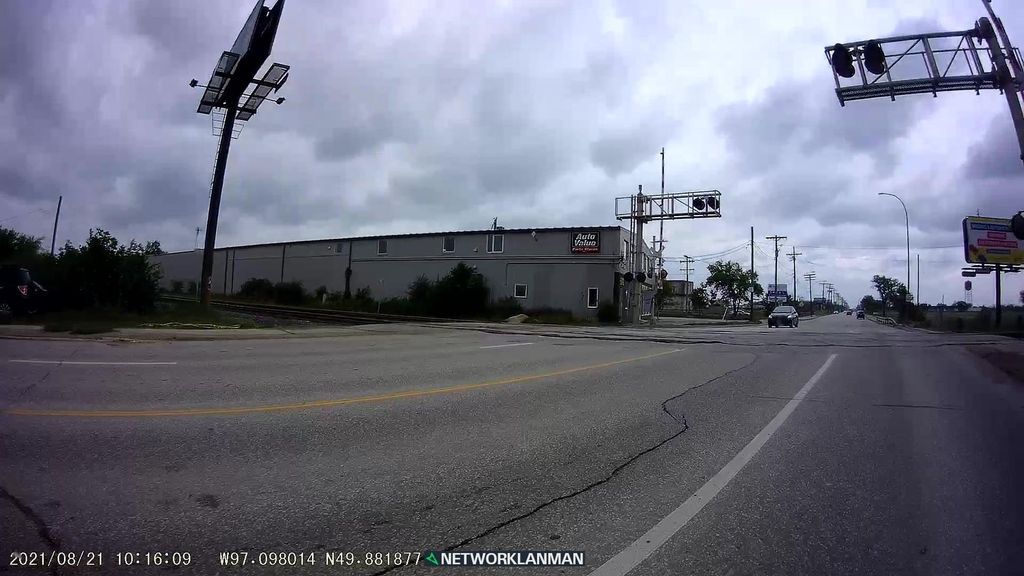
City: winnipeg